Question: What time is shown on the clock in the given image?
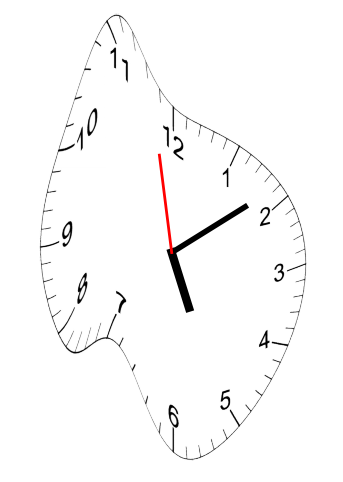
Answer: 05:08:58